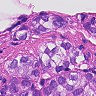
Metastatic tissue present: yes